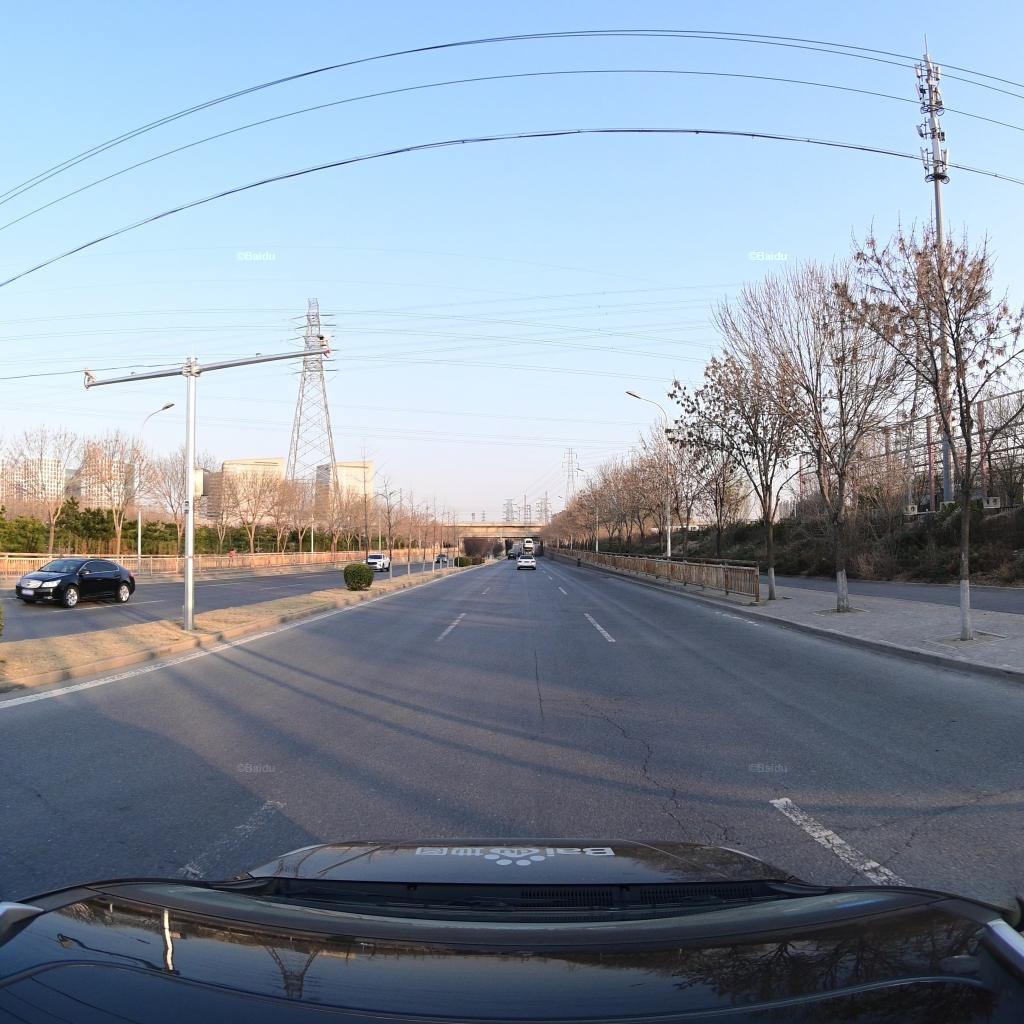
Region: Fengtai
Road damage annotations: transverse crack, longitudinal crack, longitudinal crack, transverse crack, transverse crack